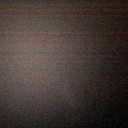
Screen state: off